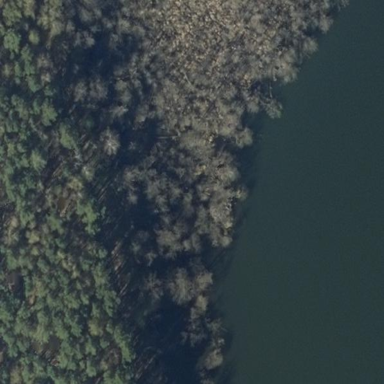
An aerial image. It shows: Serene woodland landscape.